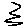
Label: zigzag